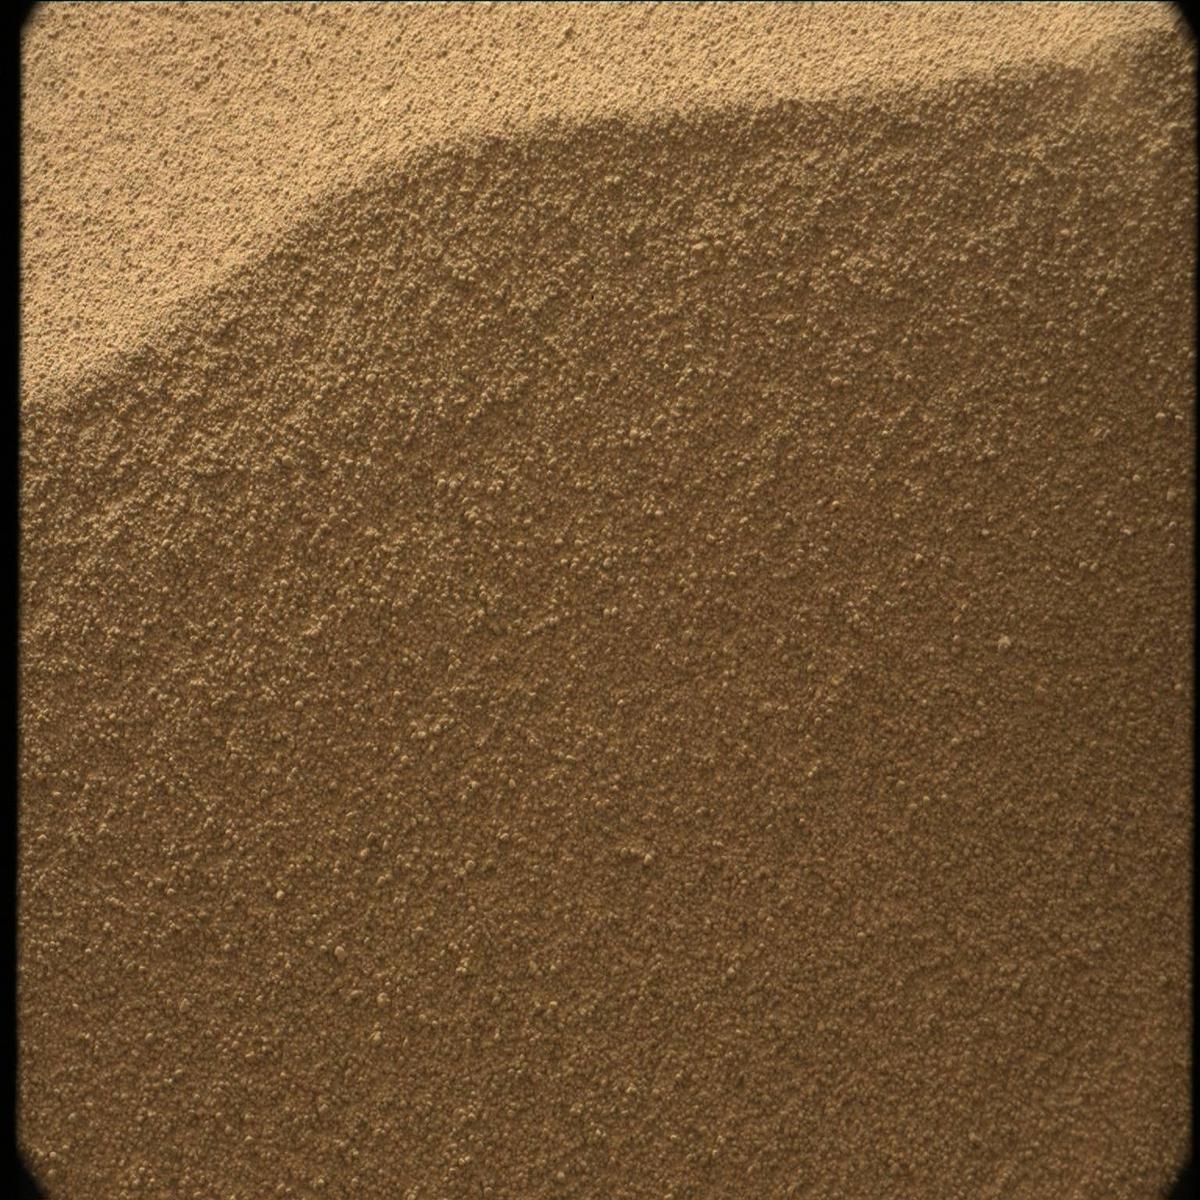
Terrain classes present: Sand / Soil